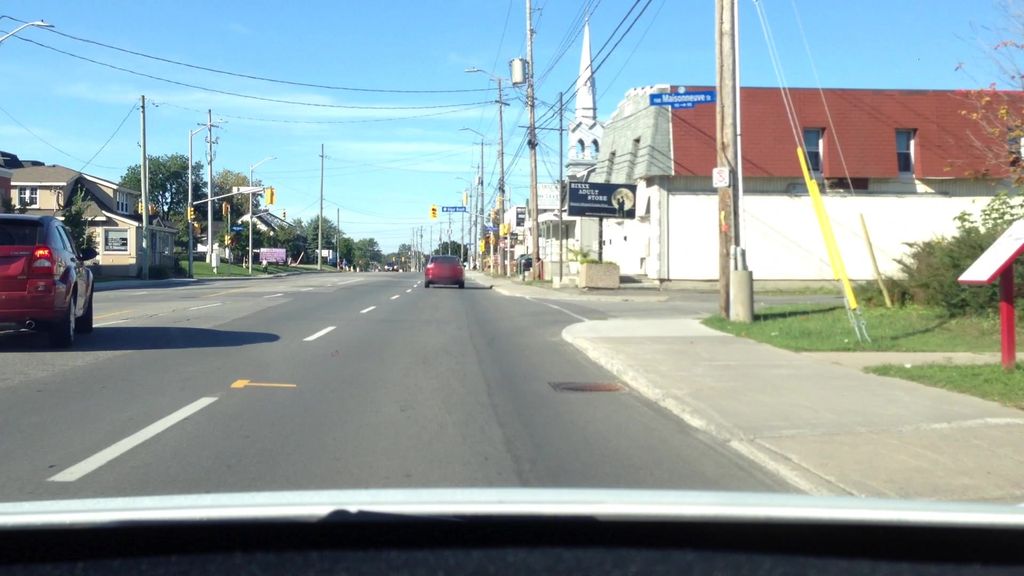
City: ottawa-gatineau